Question: I have problem with my image array list code he crush down and I don't know what to do. I need you to help me find the problem and fix it. My problem:
'''
@Override
public void onClick(View v) {
String[] strArr = new String[array_image.size()];
strArr = array_image.toArray(strArr);
if (btnNext == v) {
currentImage++;
currentImage = currentImage % strArr .length;
iv.setImageResource(strArr.length[currentImage]);
} else if (btnBack == v) {
currentImage--;
currentImage = (currentImage + strArr .length) % strArr .length;
iv.setImageResource(strArr[currentImage]);
}
}
}
'''
'''
package com.example.hanansanag.mytourneyccreator;
import android.os.Bundle;
import android.support.v7.app.AppCompatActivity;
import android.view.View;
import android.widget.Button;
import android.widget.ImageView;
import java.util.ArrayList;
import java.util.List;
/**
* Created by ssh on 25/12/2016.
*/
public class Players extends AppCompatActivity implements View.OnClickListener {
protected Button btnNext, btnBack;
protected ImageView iv;
protected List<List<Integer>> array_image = new ArrayList<List<Integer>>();
int currentImage = 0;
// int[] pic = {R.drawable.bacelona, R.drawable.athlethiko, R.drawable.arsenak, R.drawable.chelsea,
// R.drawable.dortmond, R.drawable.bayernunchen, R.drawable.intermilan, R.drawable.realmadrid,
// R.drawable.ashkelon,R.drawable.city,R.drawable.juventus,R.drawable.psj,R.drawable.milan,R.drawable.leverpool,
// R.drawable.macabiheifa, R.drawable.macabitelaviv, R.drawable.beitaryeroshlaim, R.drawable.apoelbersheva,};
@Override
protected void onCreate(Bundle savedInstanceState) {
super.onCreate(savedInstanceState);
setContentView(R.layout.team_pic);
ArrayList<Integer> array_image = new ArrayList<Integer>();
array_image.add(R.drawable.bacelona);
array_image.add(R.drawable.athlethiko);
array_image.add(R.drawable.arsenak);
array_image.add(R.drawable.chelsea);
array_image.add(R.drawable.dortmond);
array_image.add(R.drawable.city);
array_image.add(R.drawable.bayernunchen);
array_image.add(R.drawable.intermilan);
array_image.add(R.drawable.psj);
array_image.add(R.drawable.realmadrid);
array_image.add(R.drawable.leverpool);
array_image.add(R.drawable.milan);
array_image.add(R.drawable.juventus);
array_image.add(R.drawable.ashkelon);
array_image.add(R.drawable.macabiheifa);
array_image.add(R.drawable.macabitelaviv);
array_image.add(R.drawable.beitaryeroshlaim);
array_image.add(R.drawable.apoelbersheva);
iv = (ImageView) findViewById(R.id.imageView);
btnNext = (Button) findViewById(R.id.btnNextPic);
btnBack = (Button) findViewById(R.id.btnBeckPic);
btnBack.setOnClickListener(this);
btnNext.setOnClickListener(this);
}
@Override
public void onClick(View v) {
String[] strArr = new String[array_image.size()];
strArr = array_image.toArray(strArr);
if (btnNext == v) {
currentImage++;
currentImage = currentImage % strArr .length;
iv.setImageResource(strArr.length[currentImage]);
} else if (btnBack == v) {
currentImage--;
currentImage = (currentImage + strArr .length) % strArr .length;
iv.setImageResource(strArr[currentImage]);
}
}
}
'''

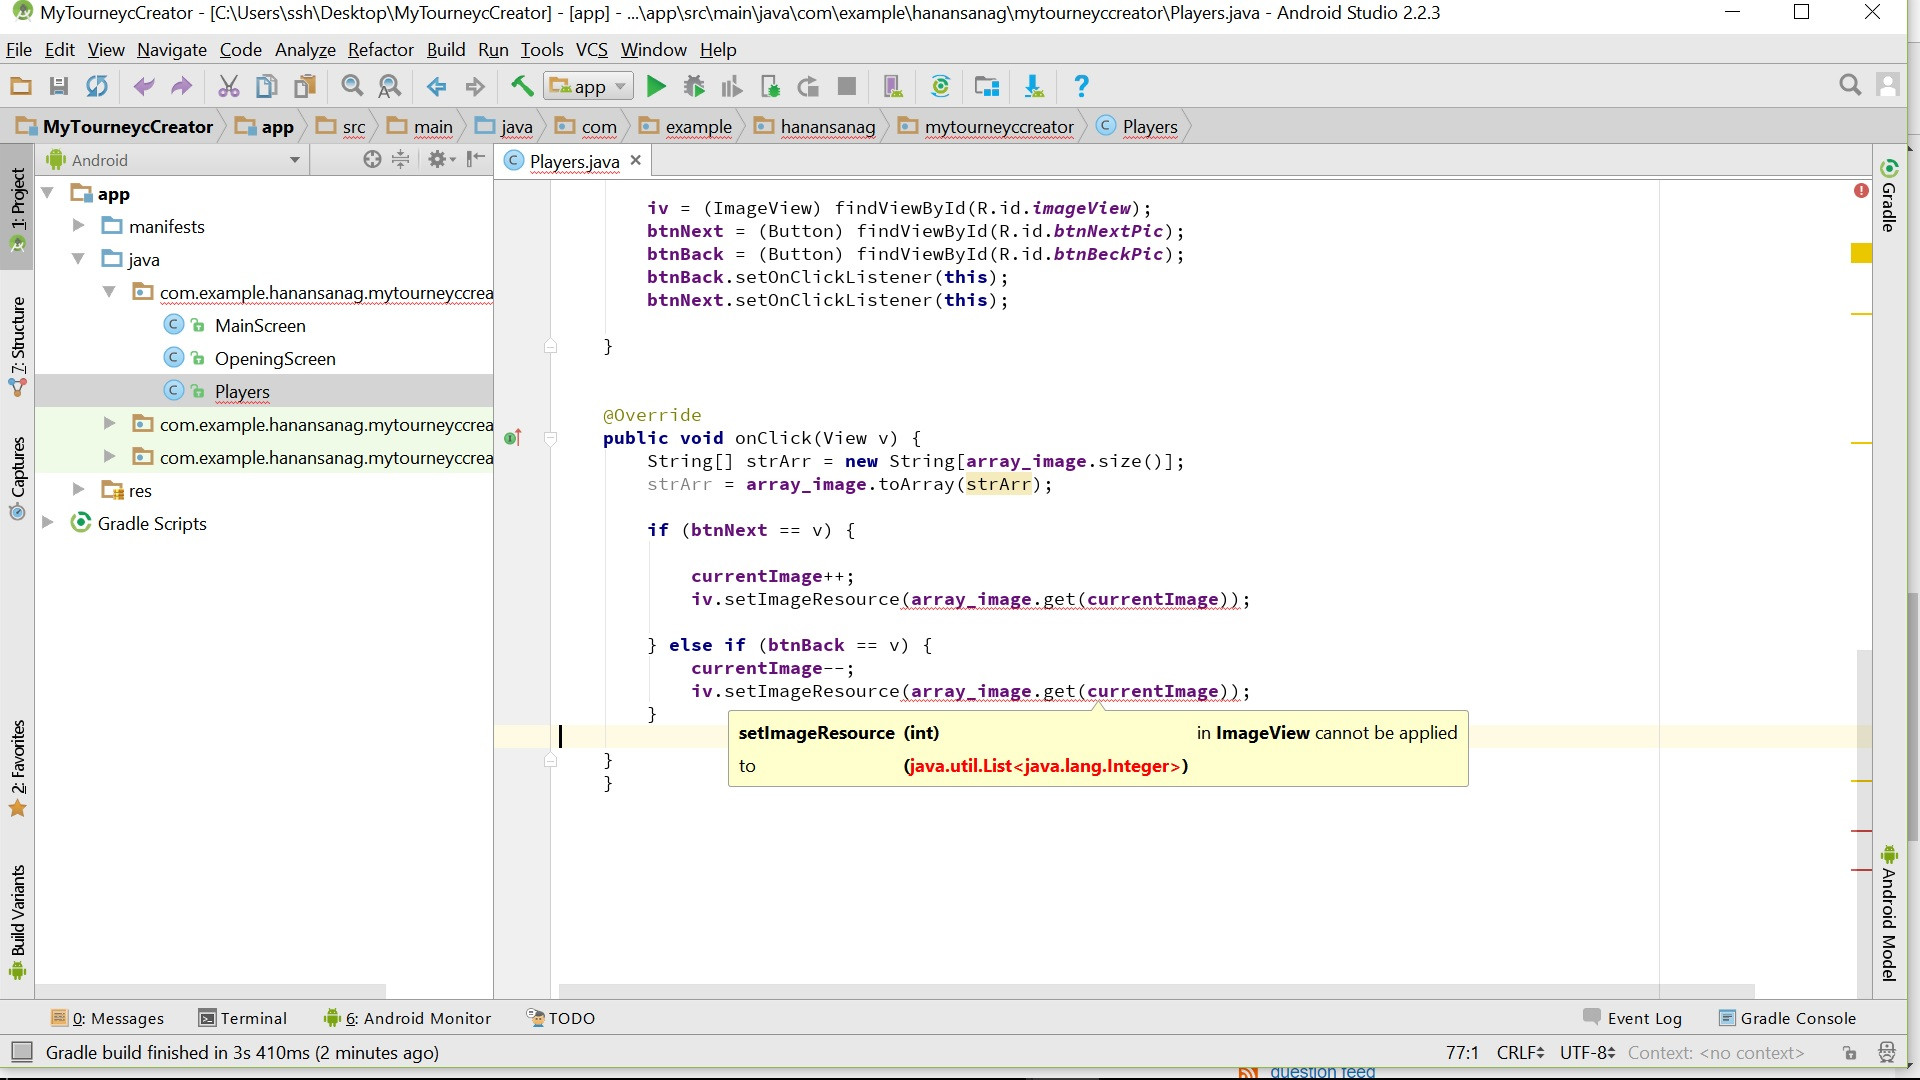
Answer: Replace
'''
currentImage = (currentImage + strArr .length) % strArr .length;
iv.setImageResource(strArr[currentImage]);
'''
By
'''
iv.setImageResource(array_image.get(currentImage));
'''
You can have a look at this
<URL>